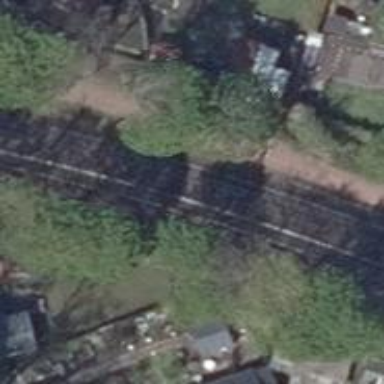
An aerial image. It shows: Railway signal.